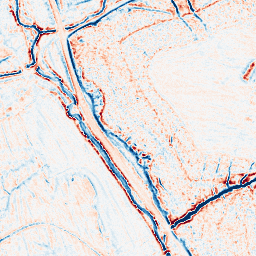
Category: edge_preserving
Decomposition family: bilateral
Decomposition parameters: d: 9
sigma_color: 25
sigma_space: 50
Upsampling method: cubic_catmull_rom
Upsampling parameters: scale: 4
Upsampling scale: 4